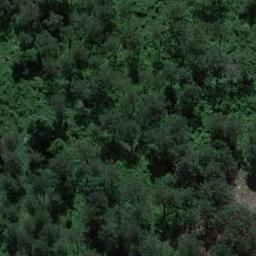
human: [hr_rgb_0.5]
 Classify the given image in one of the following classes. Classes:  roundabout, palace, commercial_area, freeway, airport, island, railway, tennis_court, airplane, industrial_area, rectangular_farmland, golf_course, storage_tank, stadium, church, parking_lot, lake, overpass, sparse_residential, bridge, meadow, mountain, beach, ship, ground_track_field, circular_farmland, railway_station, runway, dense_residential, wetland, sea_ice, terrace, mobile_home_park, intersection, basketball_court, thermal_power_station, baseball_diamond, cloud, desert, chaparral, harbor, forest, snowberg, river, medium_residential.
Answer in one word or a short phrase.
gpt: forest